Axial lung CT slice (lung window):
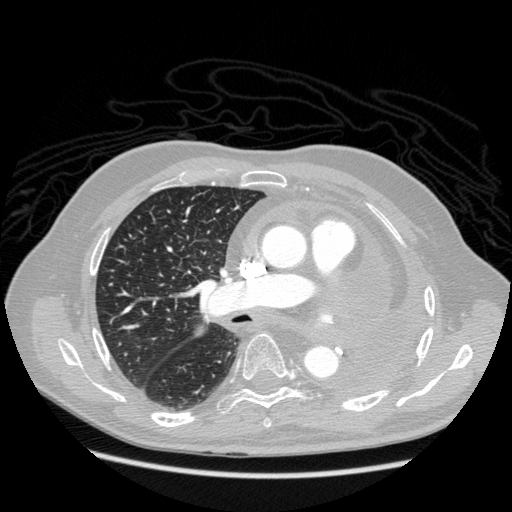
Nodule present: no